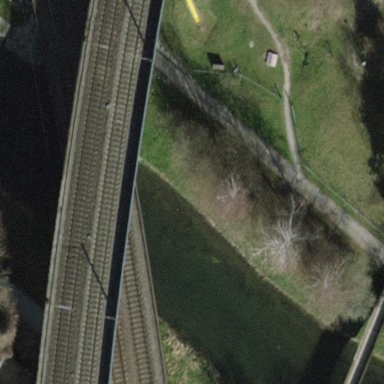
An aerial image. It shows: Man-made bridge.